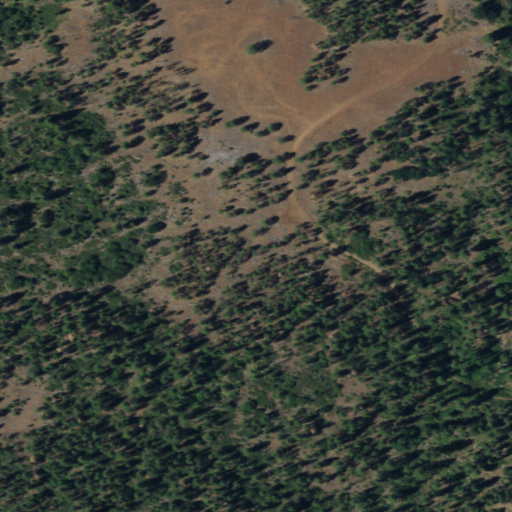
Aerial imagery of mountains in Washington named Horse Heaven Hills containing evergreen forest and grassland